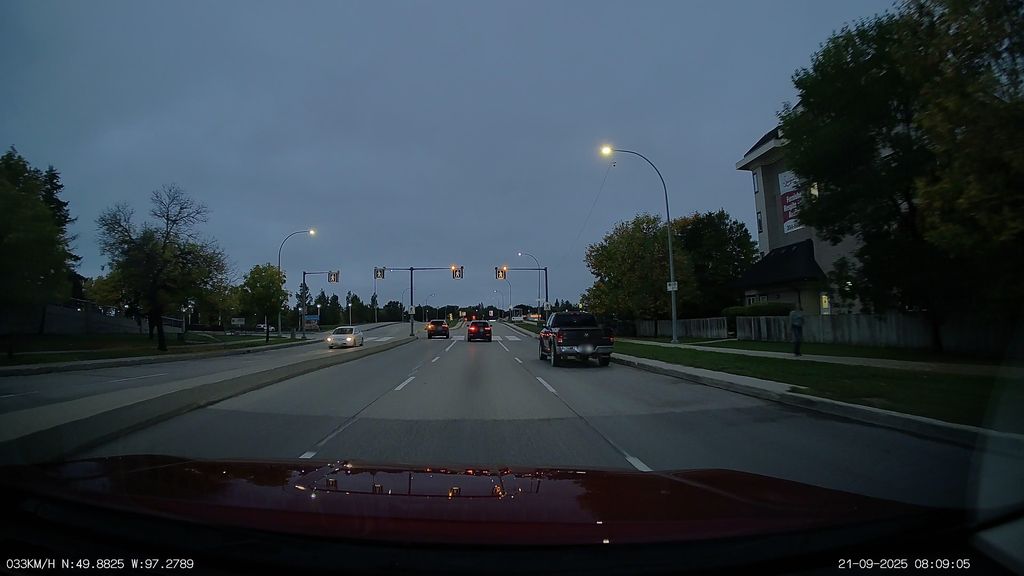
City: winnipeg